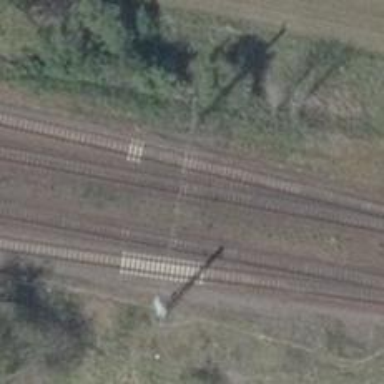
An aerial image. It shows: Milestone along the railway with catenary mast.